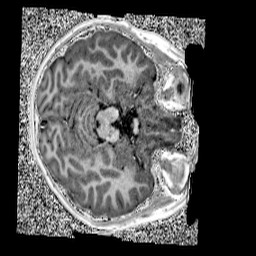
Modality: UNIT1
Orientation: axial
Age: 10
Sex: male
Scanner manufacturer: siemens
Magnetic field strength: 3 T
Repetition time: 4 s
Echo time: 0.00299 s